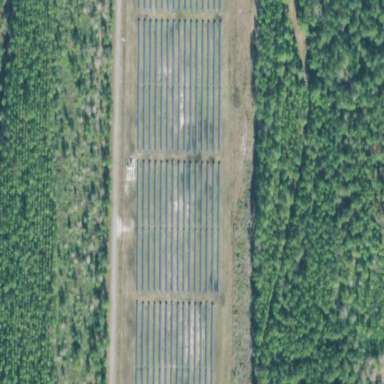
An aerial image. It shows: Solar photovoltaic power plant surrounded by fence.